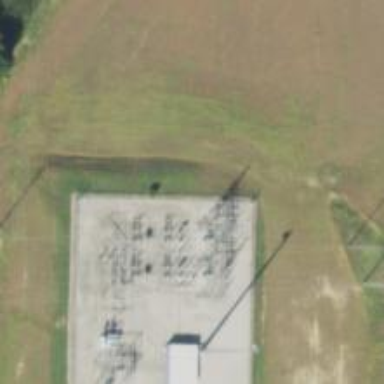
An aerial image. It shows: Switch used for power control.